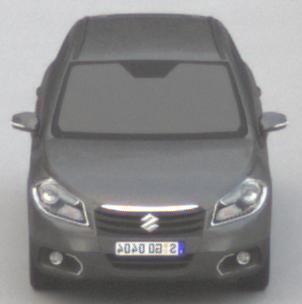
Make: Suzuki
Model: SX4 S-Cross 1.6
Detailed model: SX4 (II) S-Cross
Model produced from: 2013/10
Model produced until: 2015/08
Doors: 5
Color: gray
Road condition: dry road
Daytime: sunrise or sunset
Contrast: low contrast